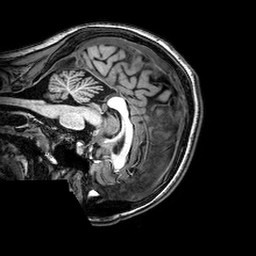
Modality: T1w
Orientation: sagittal
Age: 23
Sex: female
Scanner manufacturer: philips
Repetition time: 0.008232 s
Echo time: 0.00379 s